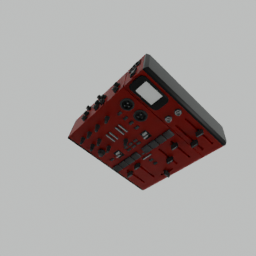
Label: electronics